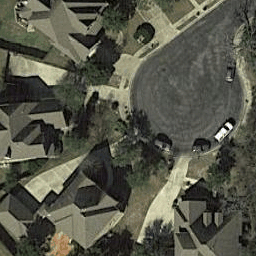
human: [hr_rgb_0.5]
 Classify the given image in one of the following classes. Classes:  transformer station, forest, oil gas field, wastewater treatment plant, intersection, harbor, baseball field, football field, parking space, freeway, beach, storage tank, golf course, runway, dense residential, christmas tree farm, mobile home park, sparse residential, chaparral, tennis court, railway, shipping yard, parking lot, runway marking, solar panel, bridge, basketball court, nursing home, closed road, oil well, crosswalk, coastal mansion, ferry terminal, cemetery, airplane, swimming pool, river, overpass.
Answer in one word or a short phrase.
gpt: closed road